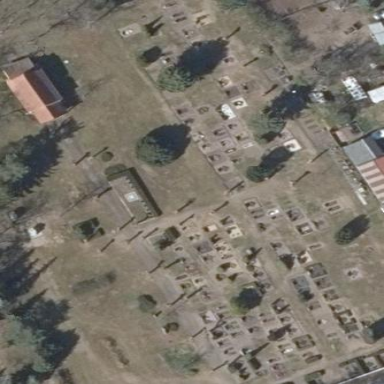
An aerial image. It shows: Cemetery.